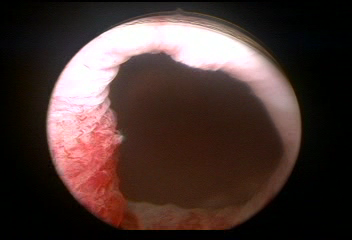
Modality: WLC
Class: Normal mucosa
Bladder cancer association: No